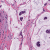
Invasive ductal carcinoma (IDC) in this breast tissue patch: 1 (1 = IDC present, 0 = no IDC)